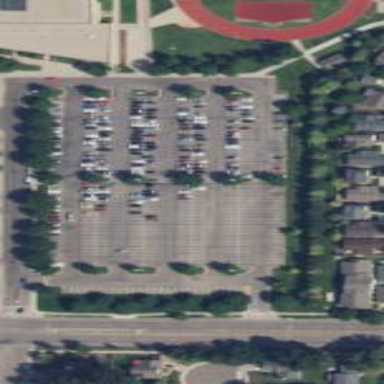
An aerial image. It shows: Parking area with surface.